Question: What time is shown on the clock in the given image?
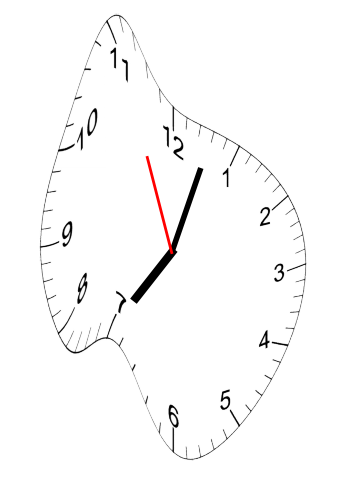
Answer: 07:02:56